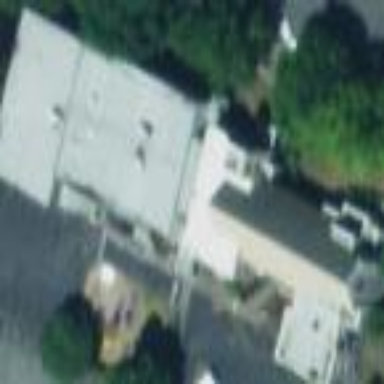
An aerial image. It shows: Building that is place of worship.